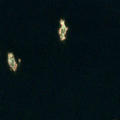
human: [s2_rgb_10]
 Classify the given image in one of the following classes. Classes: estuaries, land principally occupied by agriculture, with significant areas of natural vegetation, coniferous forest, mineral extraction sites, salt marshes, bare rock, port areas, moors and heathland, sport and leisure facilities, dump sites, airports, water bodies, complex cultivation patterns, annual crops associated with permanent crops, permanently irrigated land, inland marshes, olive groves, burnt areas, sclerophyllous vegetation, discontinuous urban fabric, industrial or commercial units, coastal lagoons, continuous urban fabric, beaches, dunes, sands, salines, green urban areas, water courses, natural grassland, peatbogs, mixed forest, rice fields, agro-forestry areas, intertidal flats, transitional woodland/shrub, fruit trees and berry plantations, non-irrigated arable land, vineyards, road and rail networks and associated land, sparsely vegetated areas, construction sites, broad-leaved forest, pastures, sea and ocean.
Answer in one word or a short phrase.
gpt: sea and ocean